Aerial crown-view tile of a tropical tree (Barro Colorado Island, Panama), acquired 20241216:
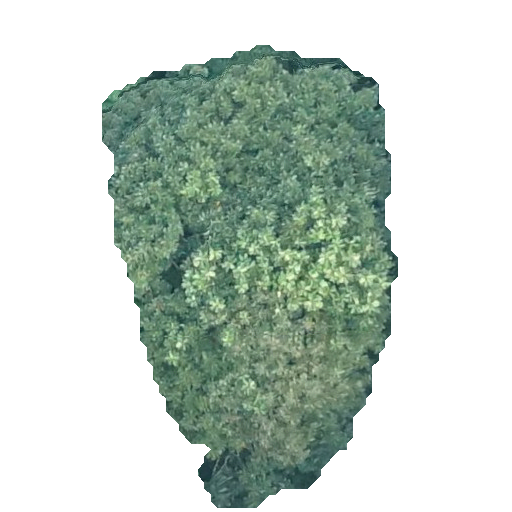
Species: Dipteryx oleifera
GBIF accepted scientific name: Dipteryx oleifera
Crown area: 146.262 m²